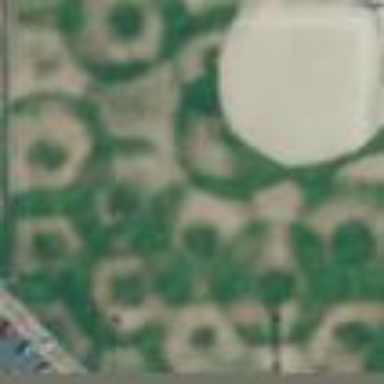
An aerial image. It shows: Baseball pitch for leisure land activities.